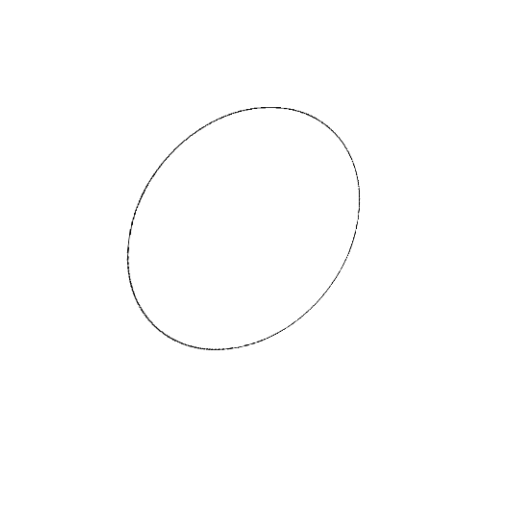
Crossing number: 0